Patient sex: M
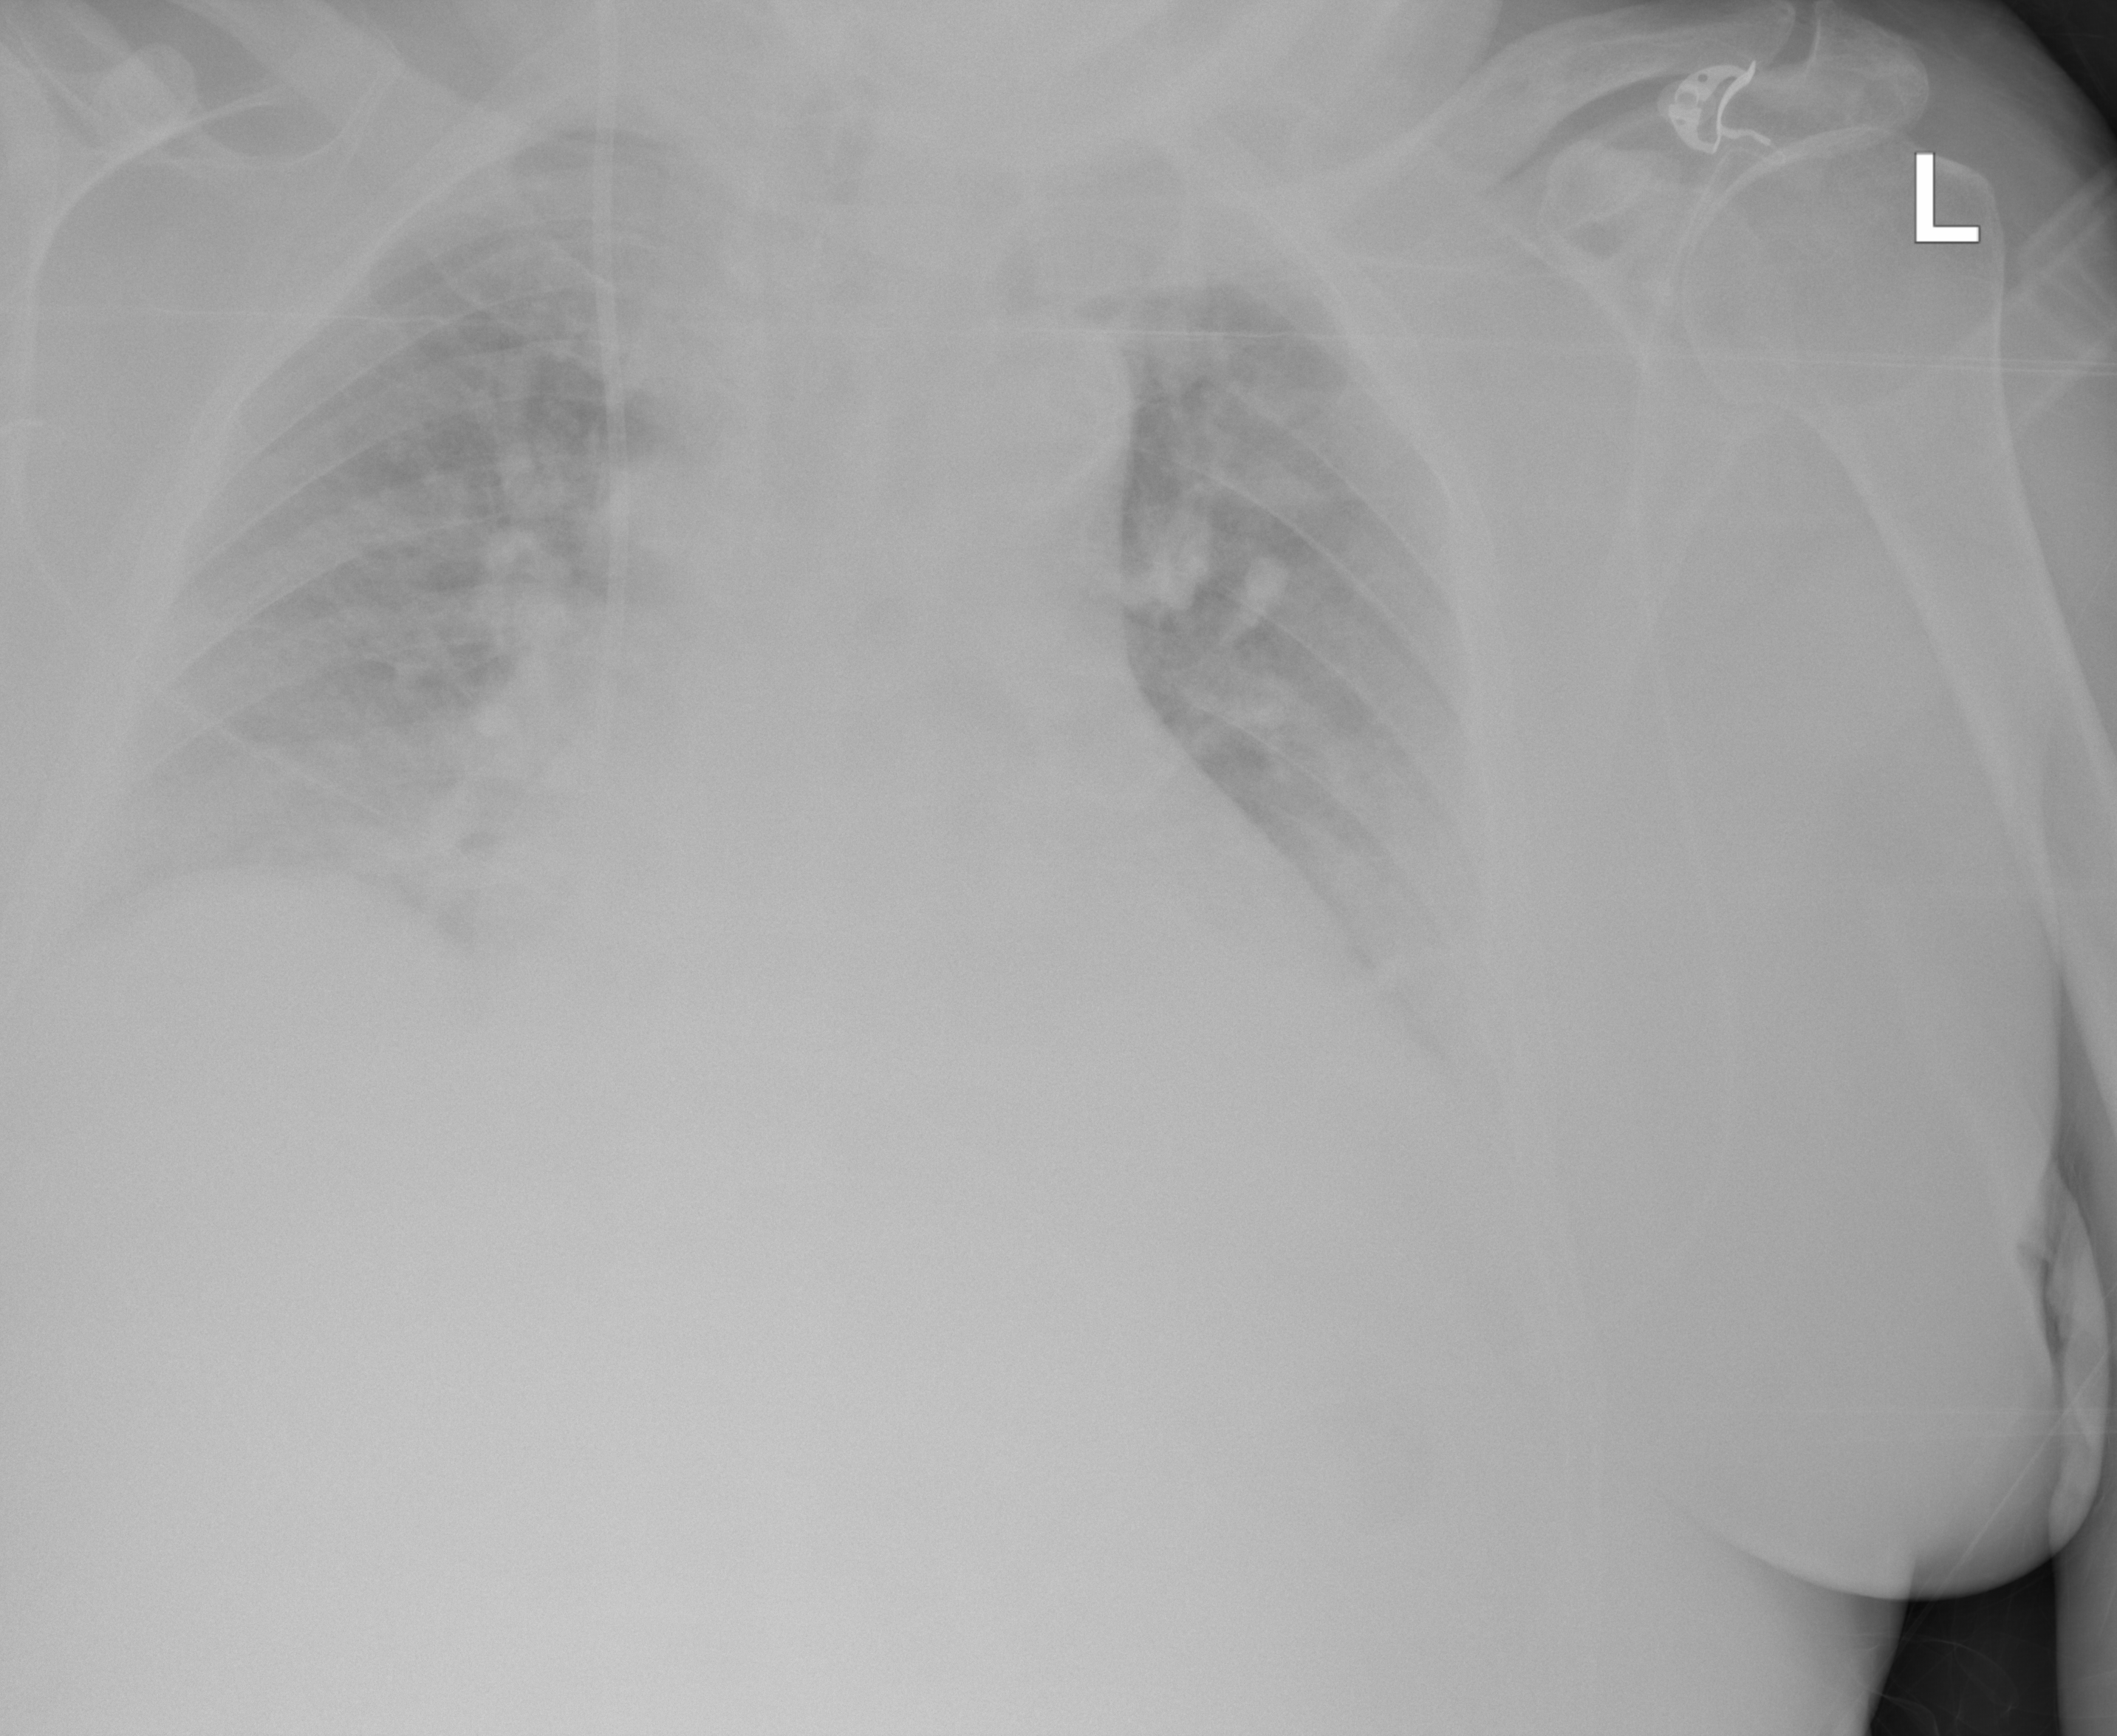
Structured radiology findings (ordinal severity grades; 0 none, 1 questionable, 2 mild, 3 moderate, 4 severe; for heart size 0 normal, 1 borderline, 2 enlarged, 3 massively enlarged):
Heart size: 3
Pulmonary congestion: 2
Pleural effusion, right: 0
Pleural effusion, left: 0
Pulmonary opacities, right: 3
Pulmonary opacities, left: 3
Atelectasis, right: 0
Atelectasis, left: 2